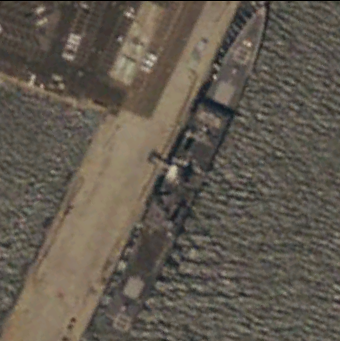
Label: cruiser